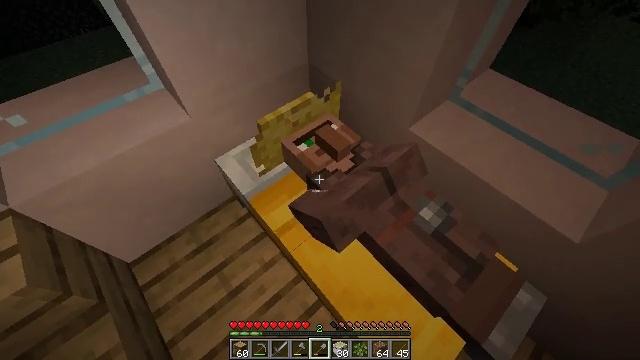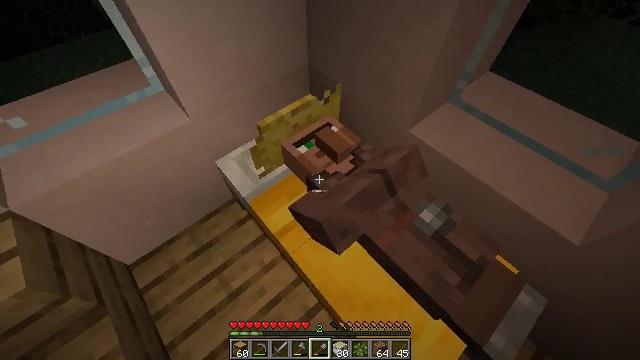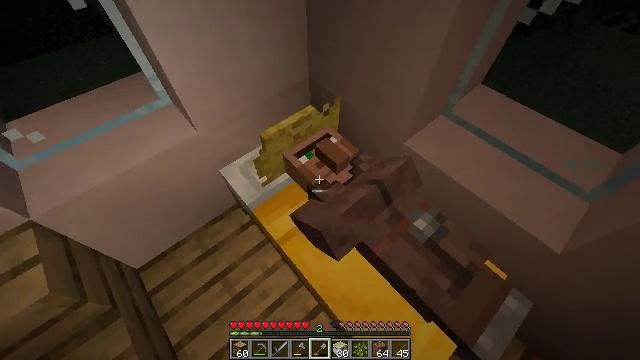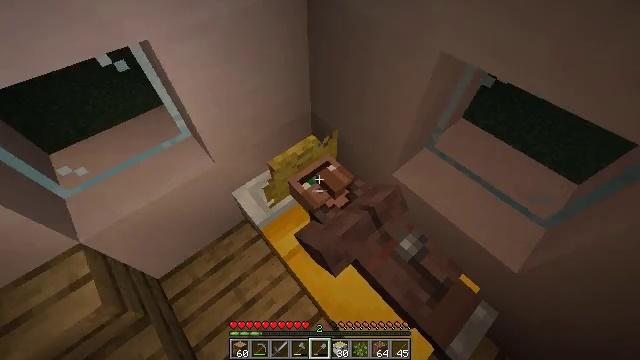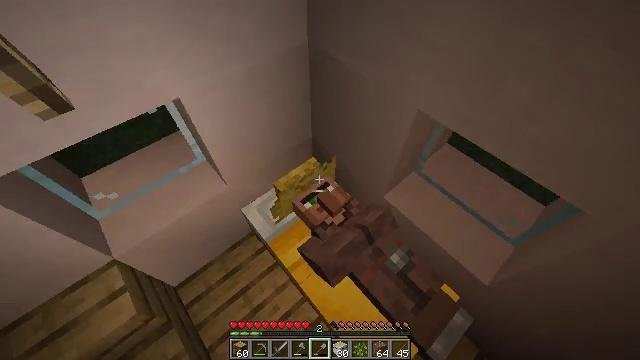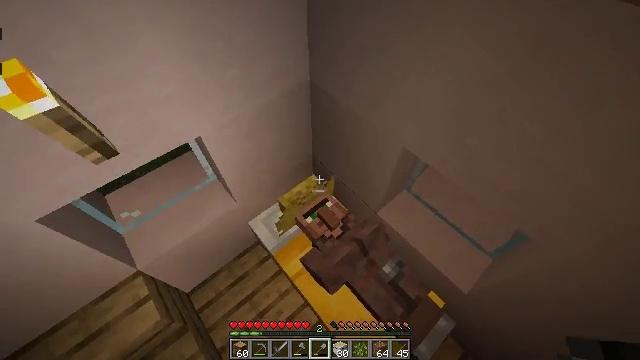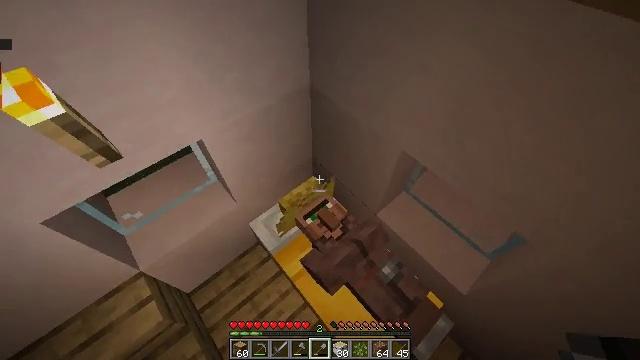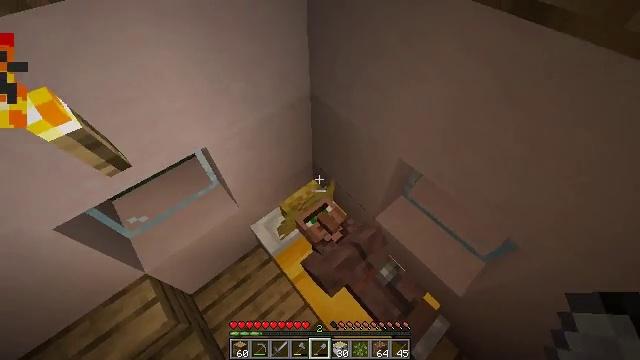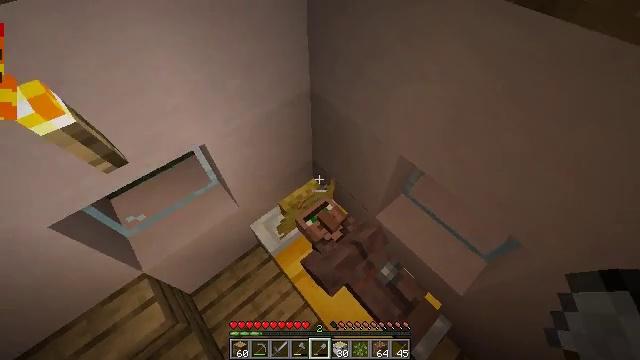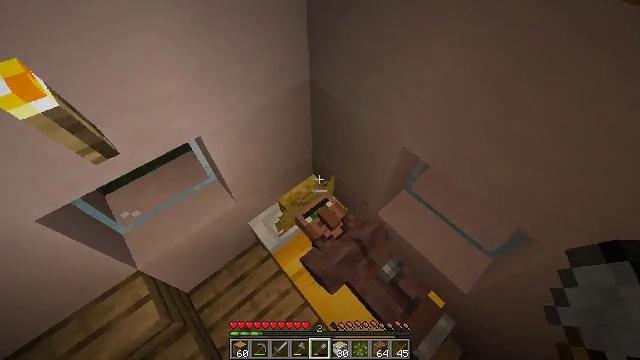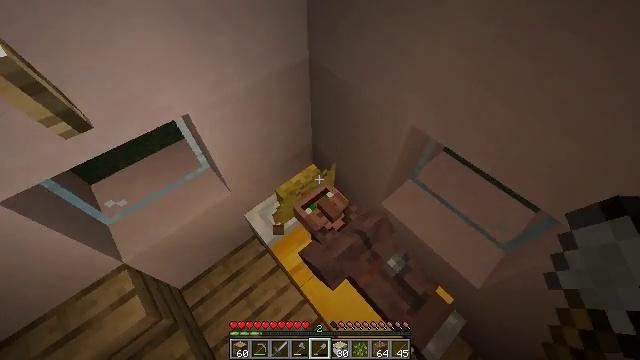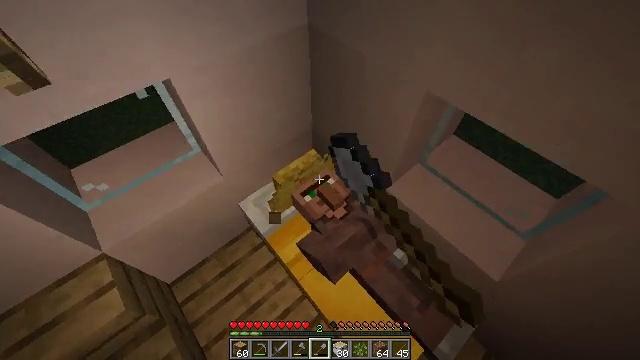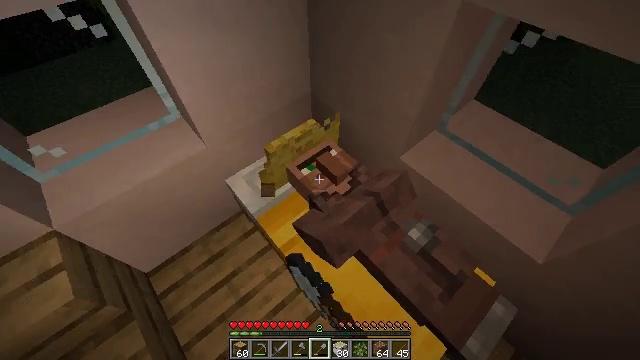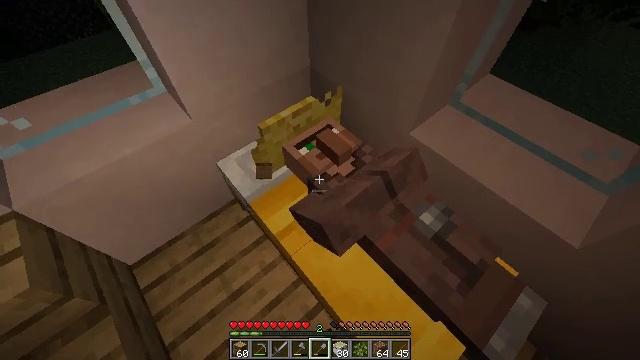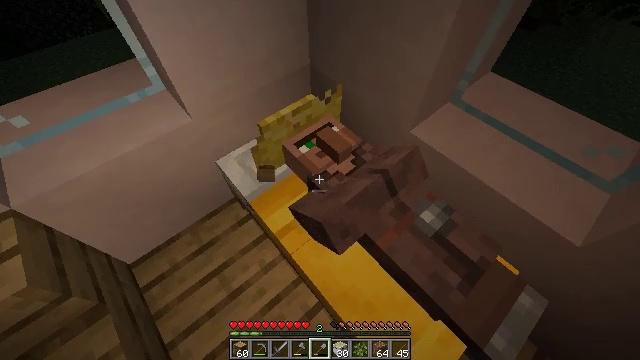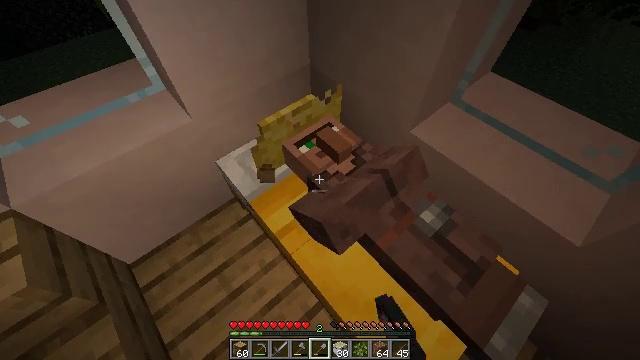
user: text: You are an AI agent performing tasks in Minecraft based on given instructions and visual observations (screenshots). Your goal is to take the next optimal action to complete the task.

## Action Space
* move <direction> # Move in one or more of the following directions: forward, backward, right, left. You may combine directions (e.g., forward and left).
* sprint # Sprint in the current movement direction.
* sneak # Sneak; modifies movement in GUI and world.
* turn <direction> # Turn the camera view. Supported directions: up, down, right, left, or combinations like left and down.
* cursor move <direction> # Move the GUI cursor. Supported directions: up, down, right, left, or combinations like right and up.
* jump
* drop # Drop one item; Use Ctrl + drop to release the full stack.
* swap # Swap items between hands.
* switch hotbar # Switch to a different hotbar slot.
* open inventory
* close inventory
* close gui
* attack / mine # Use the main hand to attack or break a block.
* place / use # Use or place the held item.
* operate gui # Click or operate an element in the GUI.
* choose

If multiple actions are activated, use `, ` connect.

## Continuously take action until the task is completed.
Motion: motion action
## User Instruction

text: Break the yellow bed.
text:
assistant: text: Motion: no_op
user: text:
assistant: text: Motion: jump
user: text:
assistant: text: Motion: jump
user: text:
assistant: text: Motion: jump
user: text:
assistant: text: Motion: jump
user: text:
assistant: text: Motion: jump
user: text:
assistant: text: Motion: no_op
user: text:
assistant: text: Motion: no_op
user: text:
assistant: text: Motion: no_op
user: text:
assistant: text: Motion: attack / mine
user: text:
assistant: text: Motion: attack / mine
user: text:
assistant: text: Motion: attack / mine
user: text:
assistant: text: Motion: attack / mine
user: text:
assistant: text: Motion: attack / mine
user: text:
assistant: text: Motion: no_op
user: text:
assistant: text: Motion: no_op
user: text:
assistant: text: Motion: no_op
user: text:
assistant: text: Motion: no_op
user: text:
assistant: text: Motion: no_op
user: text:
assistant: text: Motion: no_op
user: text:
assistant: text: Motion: no_op
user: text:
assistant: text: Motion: no_op
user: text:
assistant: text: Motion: no_op
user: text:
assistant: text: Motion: no_op
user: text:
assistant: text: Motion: no_op
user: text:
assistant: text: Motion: jump
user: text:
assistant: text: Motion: jump
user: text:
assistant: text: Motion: jump
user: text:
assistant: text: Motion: jump
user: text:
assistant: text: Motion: no_op